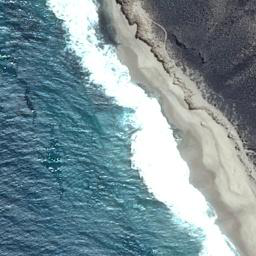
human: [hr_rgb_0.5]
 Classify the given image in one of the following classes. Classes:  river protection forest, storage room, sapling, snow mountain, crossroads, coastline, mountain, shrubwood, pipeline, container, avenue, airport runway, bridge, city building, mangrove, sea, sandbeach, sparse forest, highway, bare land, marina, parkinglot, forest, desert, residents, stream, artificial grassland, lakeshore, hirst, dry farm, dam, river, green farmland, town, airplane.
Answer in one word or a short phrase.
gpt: coastline